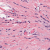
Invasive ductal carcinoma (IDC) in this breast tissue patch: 1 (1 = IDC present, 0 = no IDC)